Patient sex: F
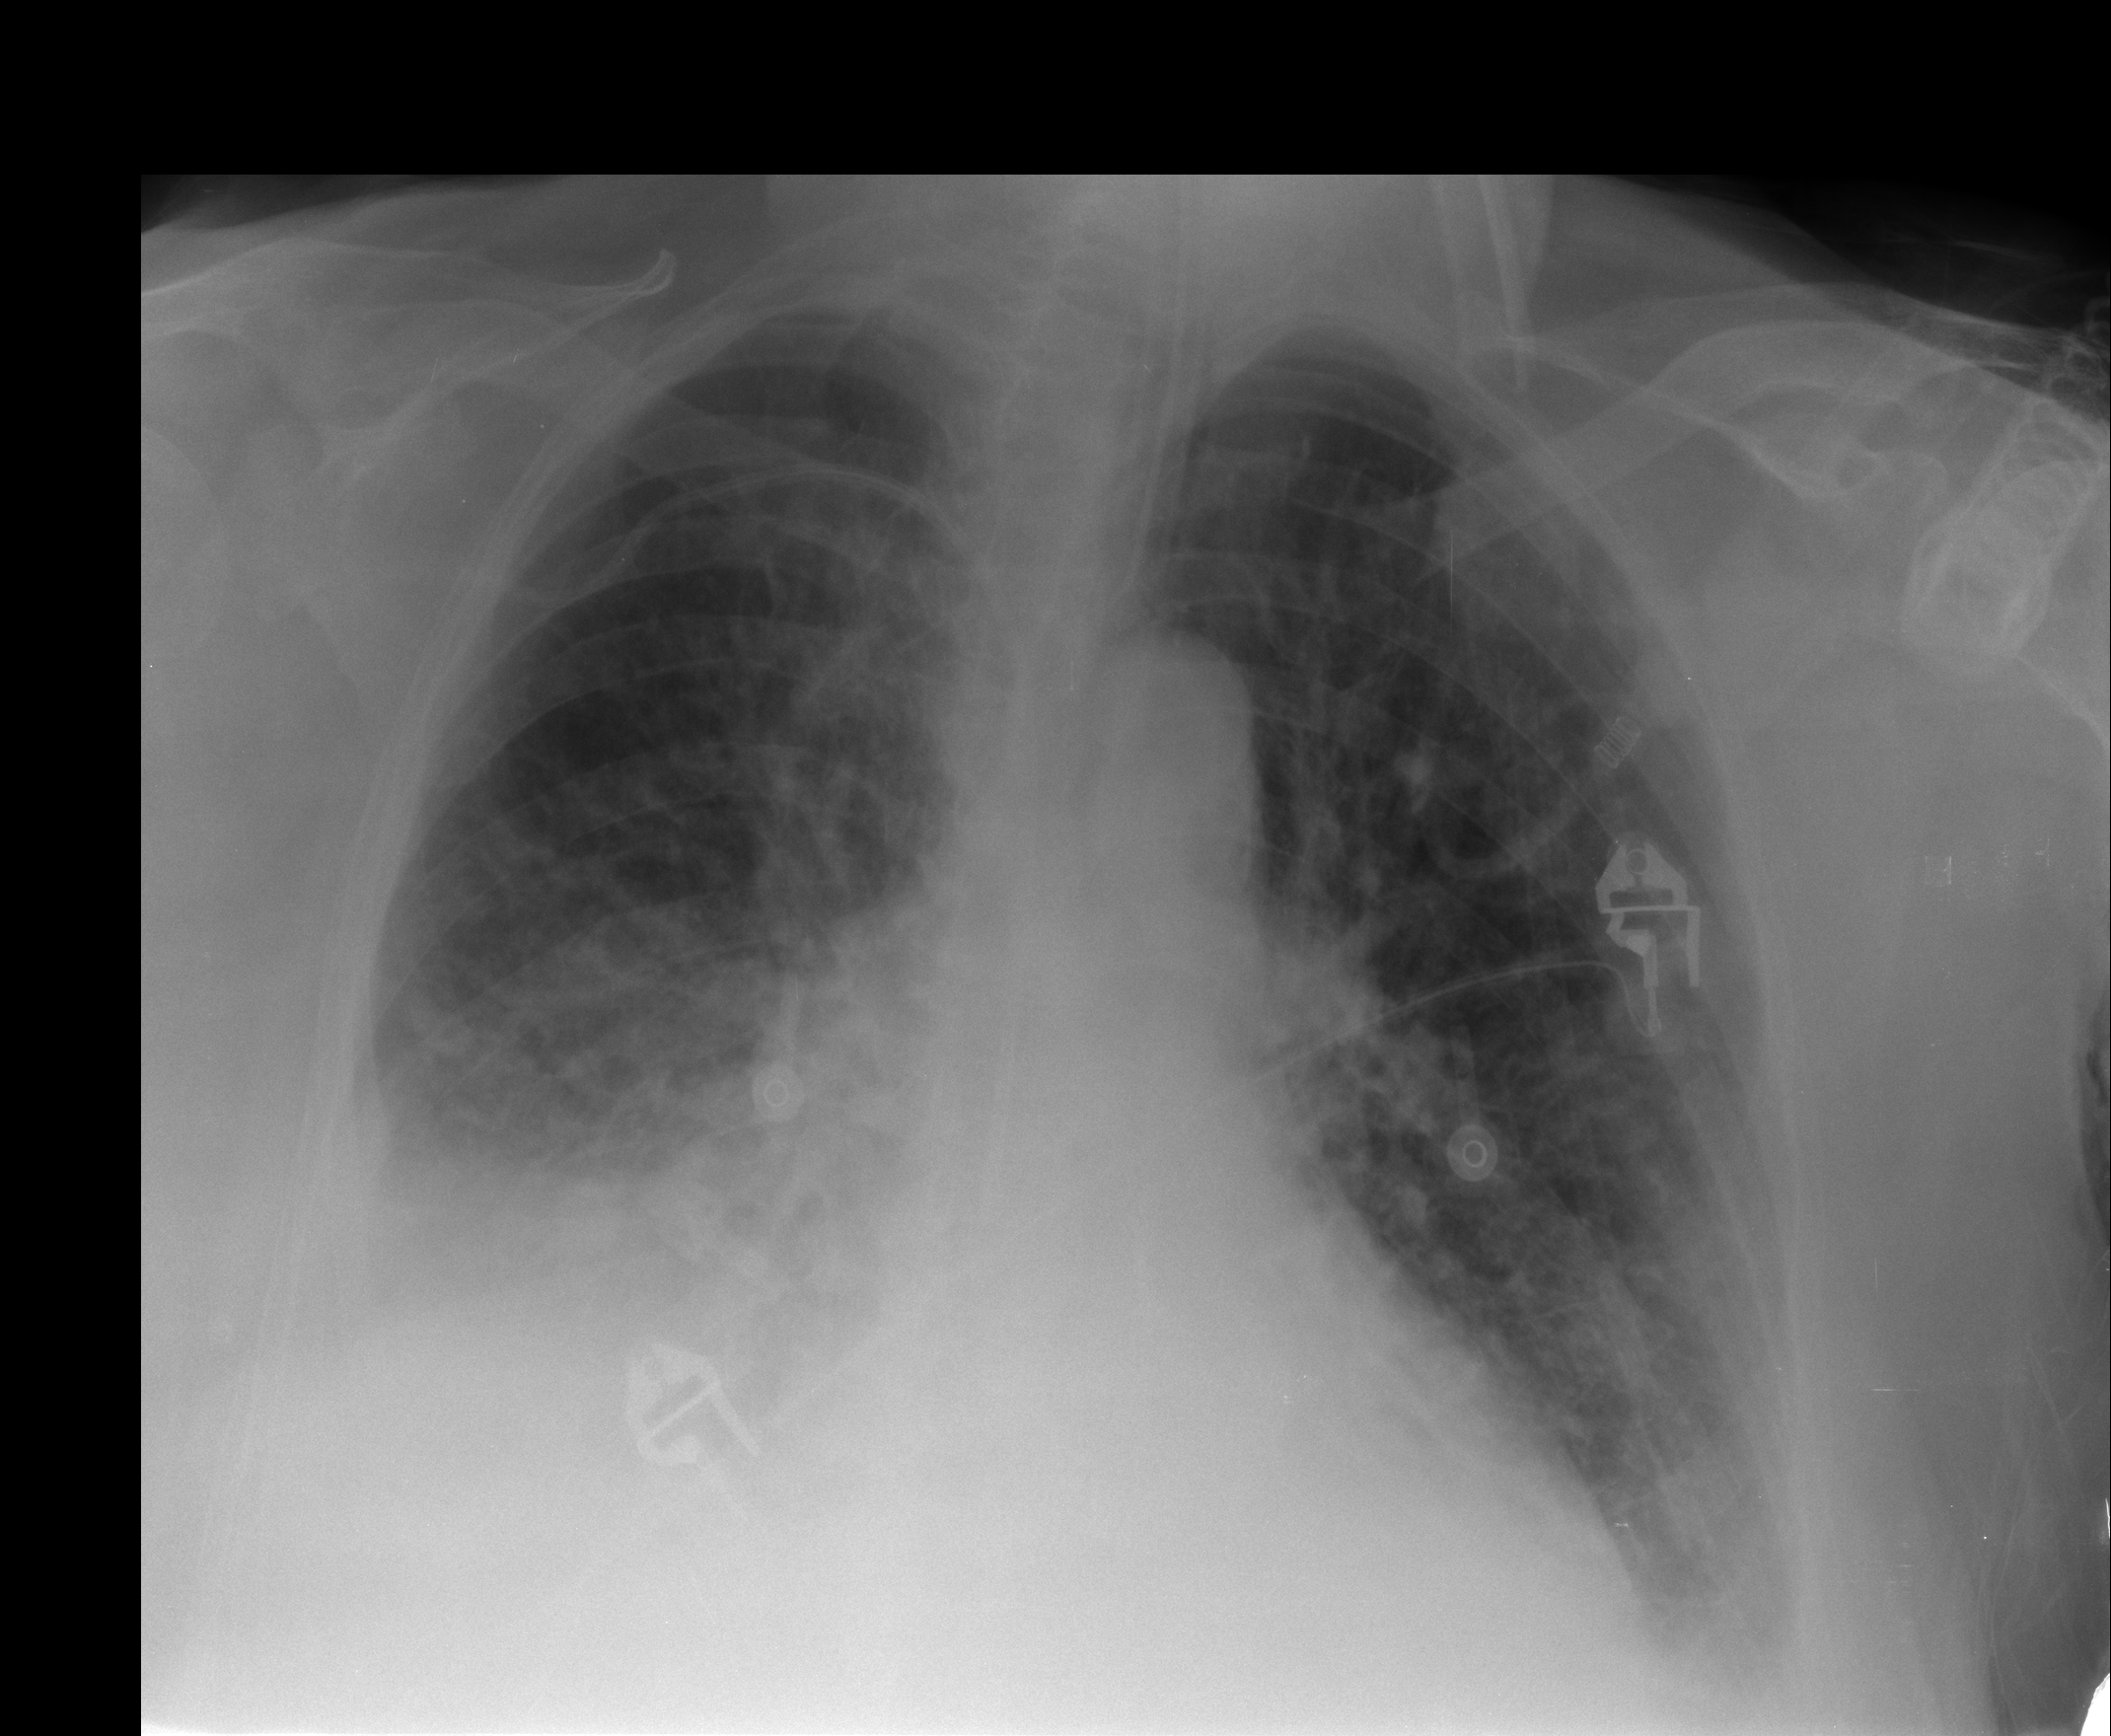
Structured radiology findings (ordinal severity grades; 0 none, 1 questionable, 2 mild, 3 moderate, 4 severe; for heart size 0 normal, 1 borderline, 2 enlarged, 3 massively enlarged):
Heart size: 1
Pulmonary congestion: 2
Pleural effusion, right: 2
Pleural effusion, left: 2
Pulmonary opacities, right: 0
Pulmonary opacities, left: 0
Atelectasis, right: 2
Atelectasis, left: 2